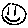
Label: smiley face